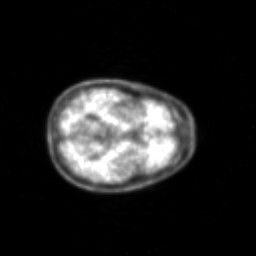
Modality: PET
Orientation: axial
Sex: female
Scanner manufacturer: siemens